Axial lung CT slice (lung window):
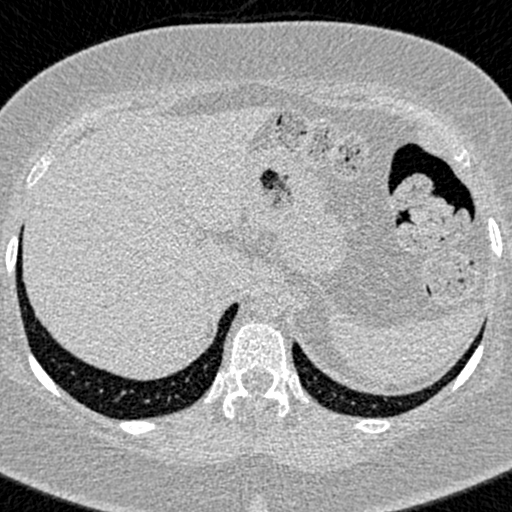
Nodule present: no